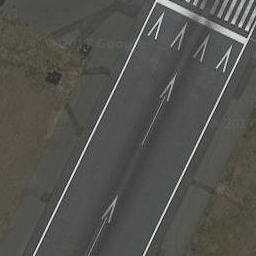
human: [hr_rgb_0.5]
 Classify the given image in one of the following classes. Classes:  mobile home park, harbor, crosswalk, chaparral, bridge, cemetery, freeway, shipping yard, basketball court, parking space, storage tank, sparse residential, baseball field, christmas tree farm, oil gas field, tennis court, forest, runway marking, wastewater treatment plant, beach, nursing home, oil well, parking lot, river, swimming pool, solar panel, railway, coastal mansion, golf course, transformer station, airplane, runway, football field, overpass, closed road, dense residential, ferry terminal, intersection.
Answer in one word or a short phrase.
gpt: runway